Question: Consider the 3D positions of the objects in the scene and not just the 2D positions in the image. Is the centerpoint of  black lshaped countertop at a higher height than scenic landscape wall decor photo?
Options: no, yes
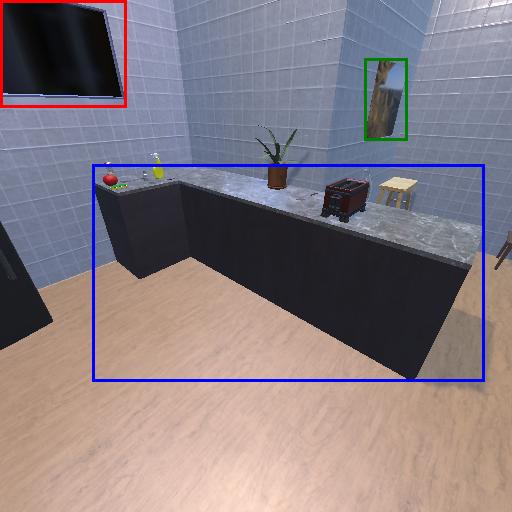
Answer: no